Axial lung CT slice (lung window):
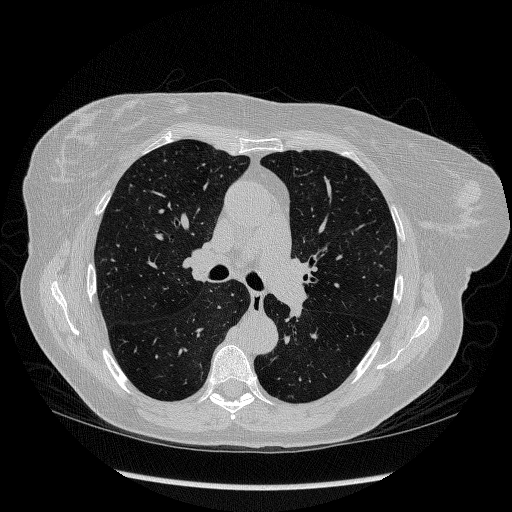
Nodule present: no